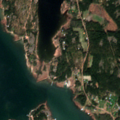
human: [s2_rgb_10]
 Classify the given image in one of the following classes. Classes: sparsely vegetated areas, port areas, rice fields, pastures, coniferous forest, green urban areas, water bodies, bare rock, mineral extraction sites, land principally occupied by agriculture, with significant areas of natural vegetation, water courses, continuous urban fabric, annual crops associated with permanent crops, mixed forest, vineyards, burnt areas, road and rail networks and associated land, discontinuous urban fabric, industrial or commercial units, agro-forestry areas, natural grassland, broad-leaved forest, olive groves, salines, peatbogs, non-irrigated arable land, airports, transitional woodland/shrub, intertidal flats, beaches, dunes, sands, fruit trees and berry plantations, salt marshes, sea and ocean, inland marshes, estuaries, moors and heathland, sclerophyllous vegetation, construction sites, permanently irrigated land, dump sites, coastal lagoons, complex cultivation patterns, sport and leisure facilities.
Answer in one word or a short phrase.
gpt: coniferous forest, mixed forest, sea and ocean